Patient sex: M
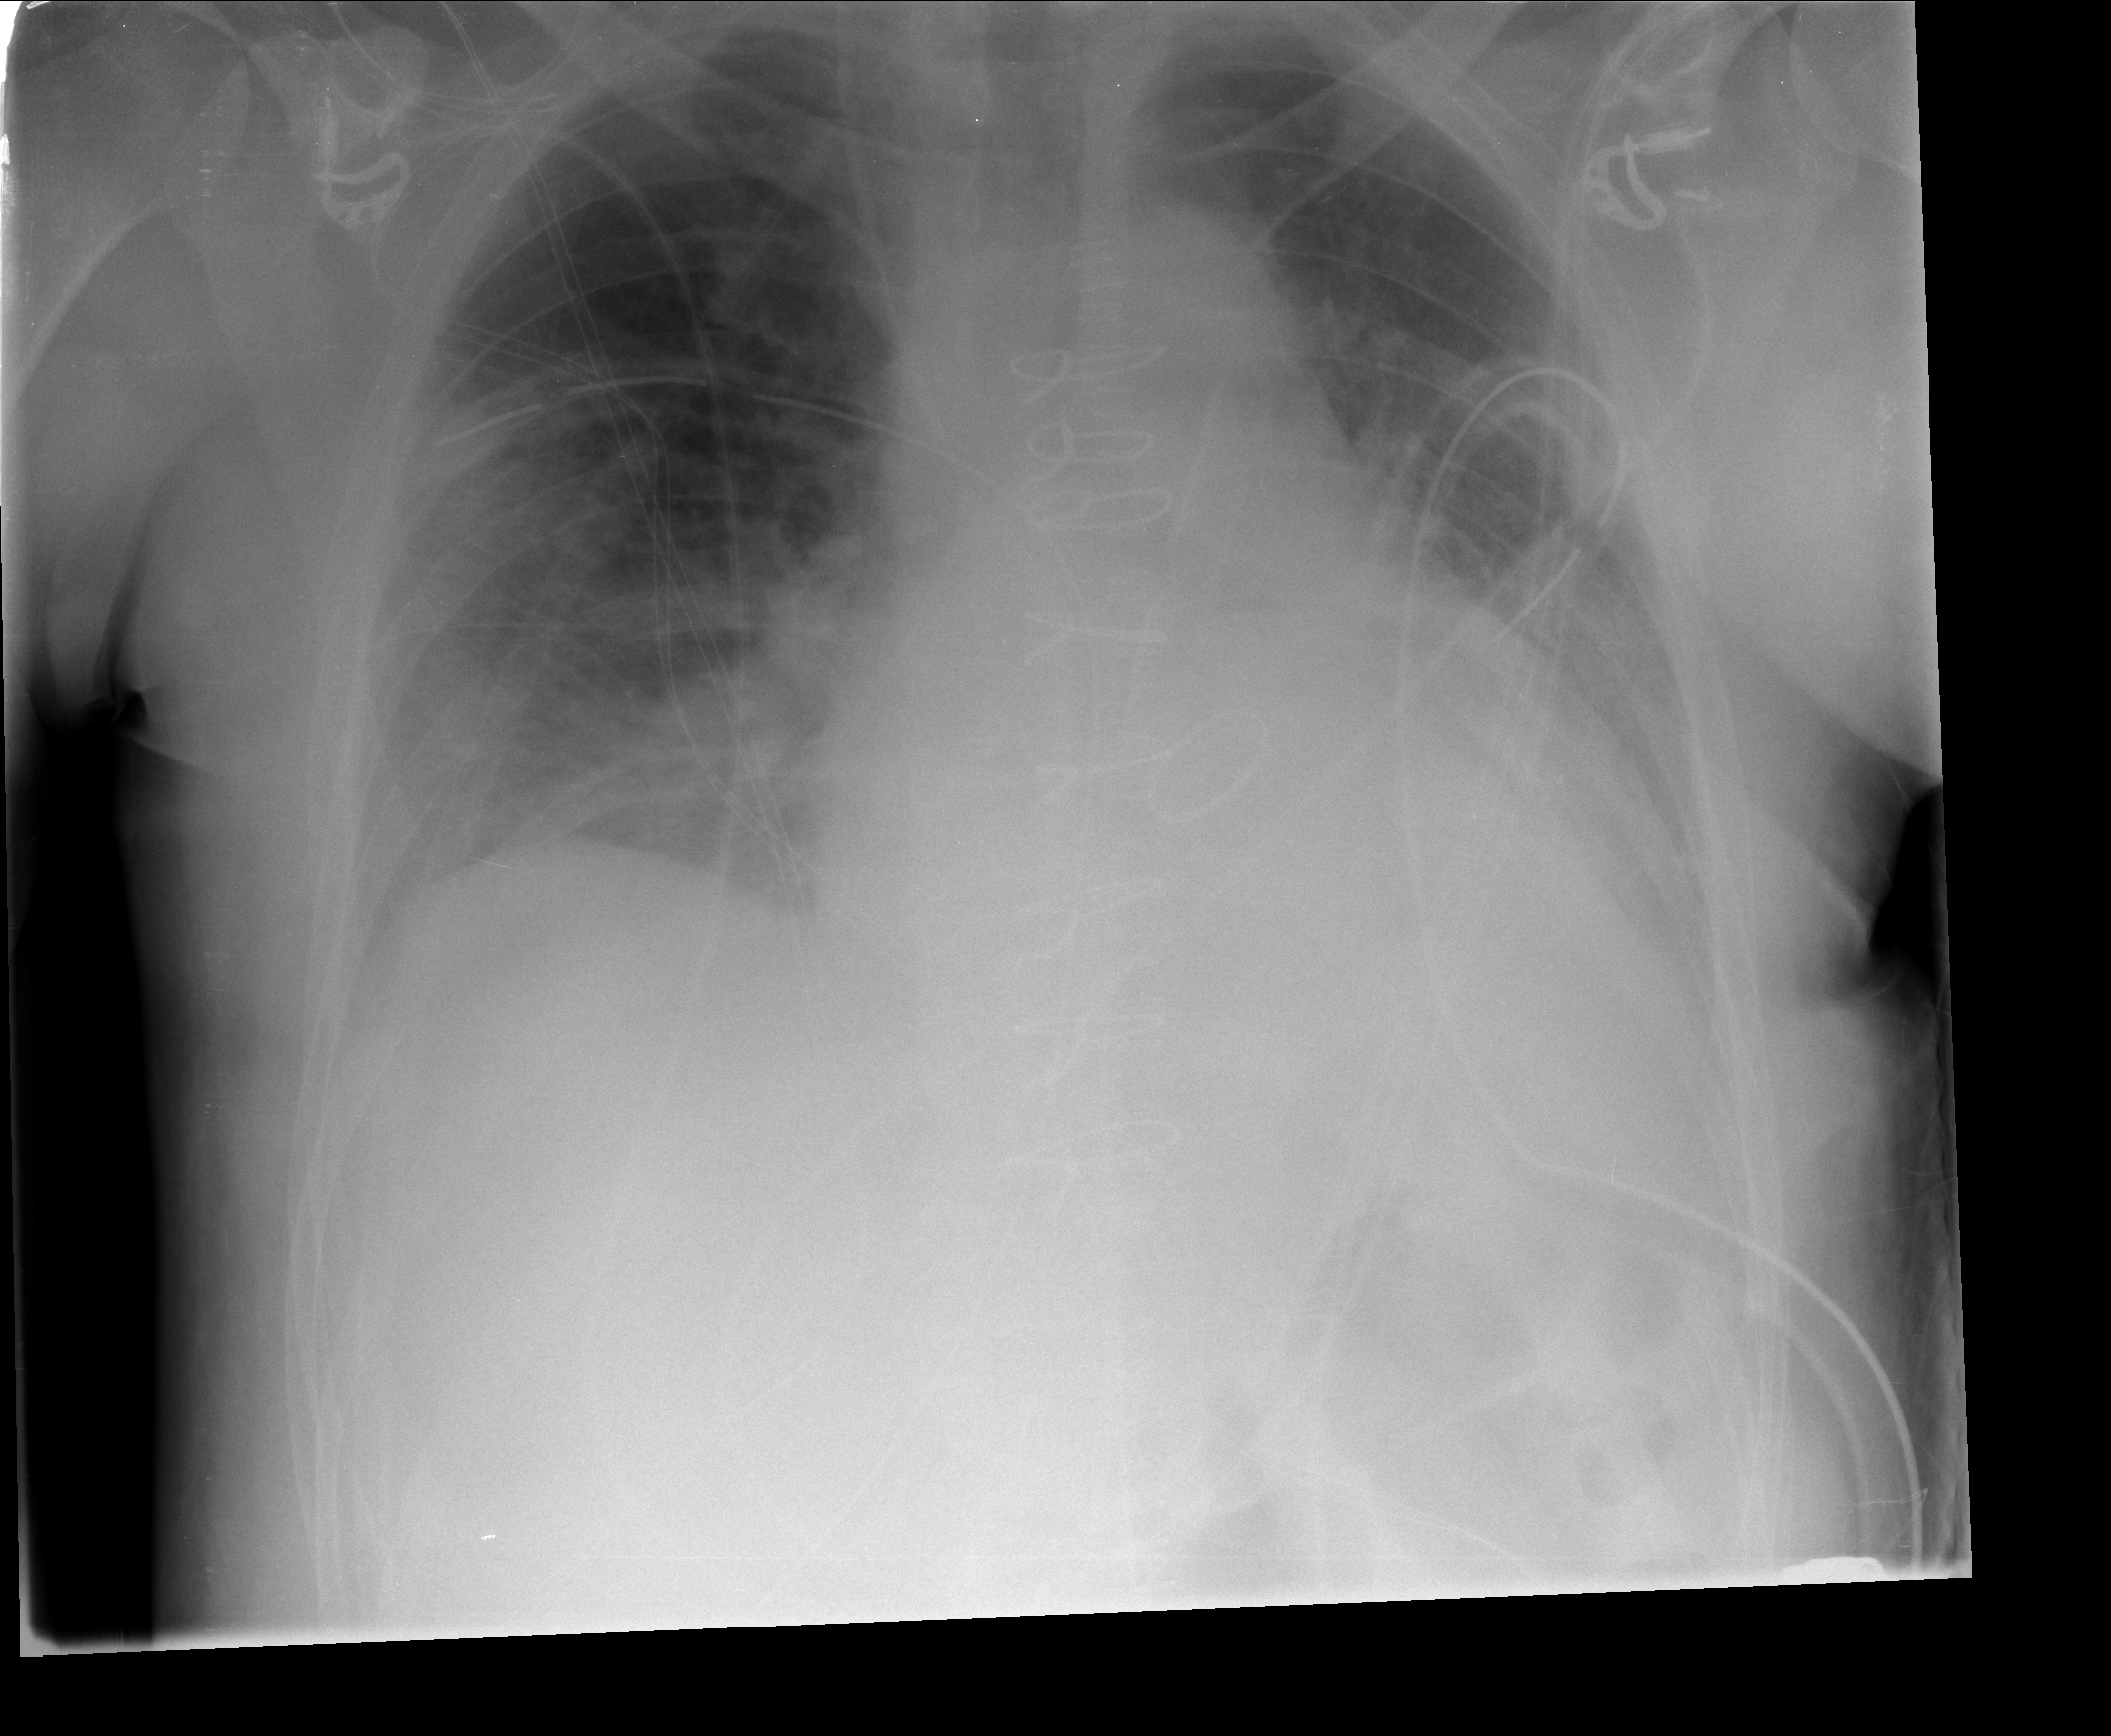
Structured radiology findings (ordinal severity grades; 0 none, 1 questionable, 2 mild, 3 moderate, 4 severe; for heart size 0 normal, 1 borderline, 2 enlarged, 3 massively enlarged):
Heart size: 2
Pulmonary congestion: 0
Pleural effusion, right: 2
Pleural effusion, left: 2
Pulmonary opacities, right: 0
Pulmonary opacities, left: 0
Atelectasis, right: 2
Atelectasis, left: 2